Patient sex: M
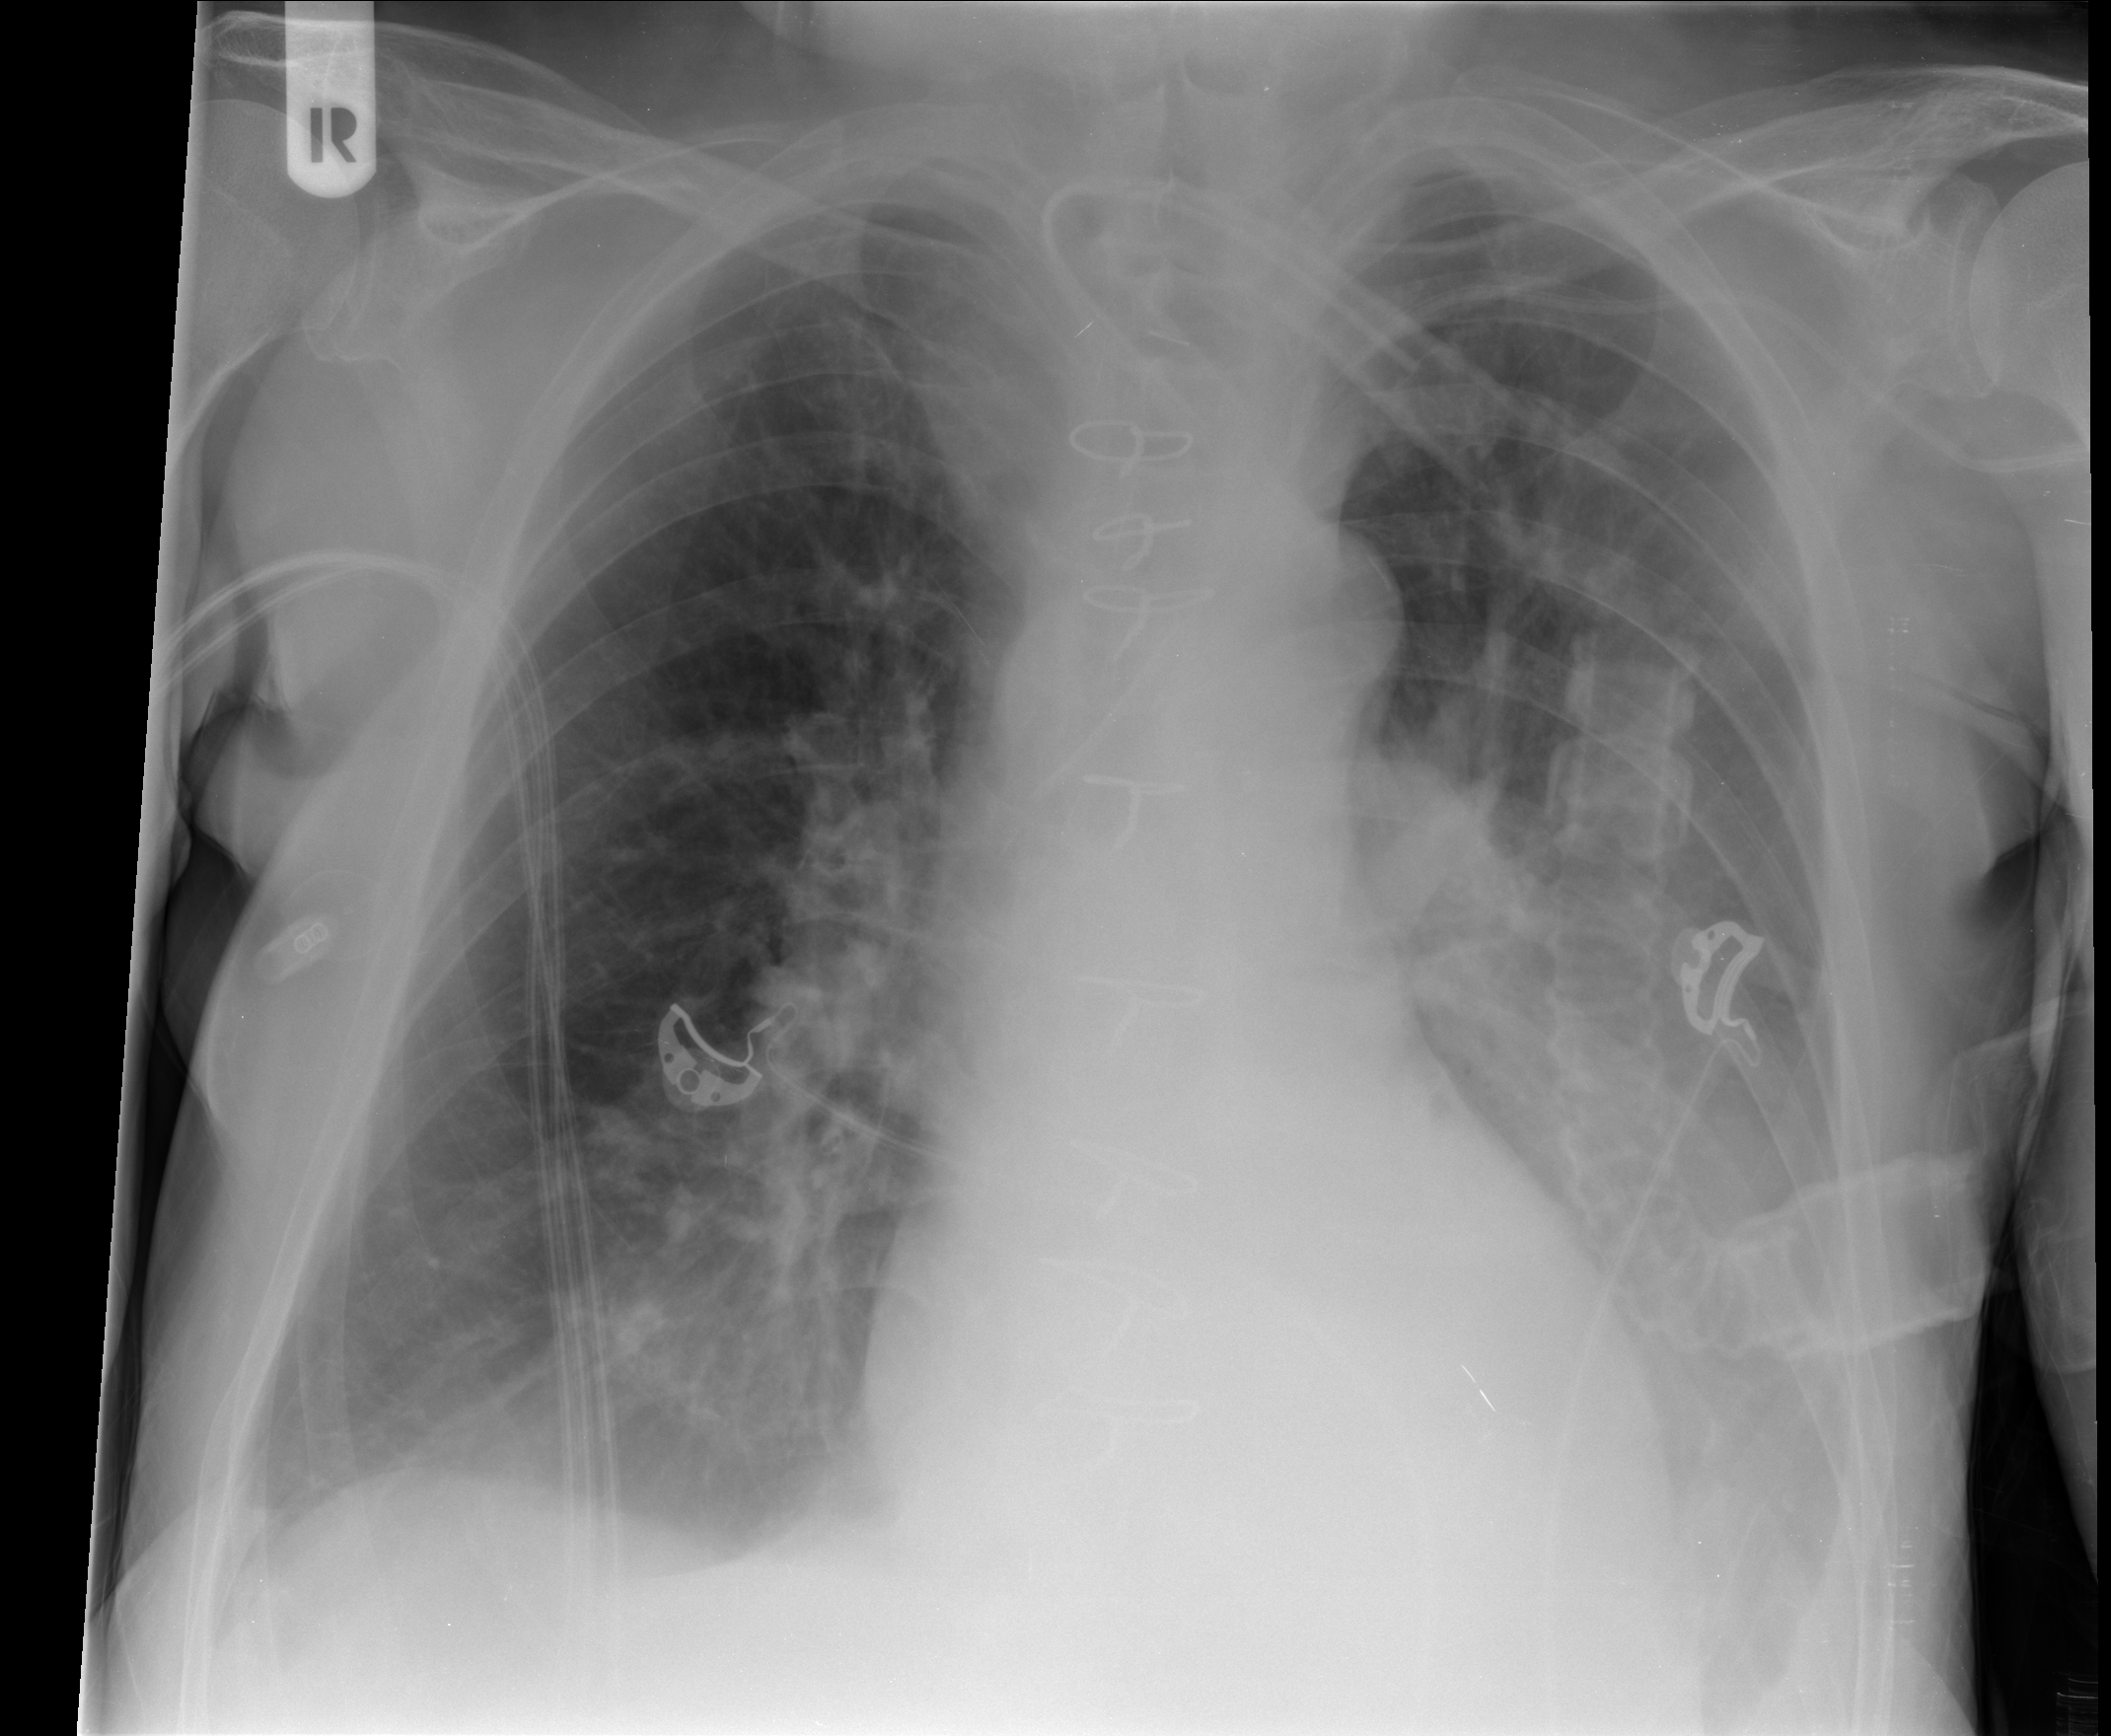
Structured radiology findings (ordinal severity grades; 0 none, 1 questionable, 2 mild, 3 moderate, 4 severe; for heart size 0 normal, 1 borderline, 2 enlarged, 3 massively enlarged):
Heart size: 0
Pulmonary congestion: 1
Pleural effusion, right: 1
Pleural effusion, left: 2
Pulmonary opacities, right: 0
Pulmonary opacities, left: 0
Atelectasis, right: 2
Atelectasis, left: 2